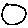
Label: circle